Question: My sample java and C# code are able to popup tray Icon notification balloon with windows 7 and Windows 10.

but while using above sample codes with a legacy product, that uses session-isolation, user-context , impersonation etc etc, It is not working with Windows 10. I can see popup in Windows 7 and other OS but not windows 10.
What could be change in Windows 10 from Windows 7 tray Icon notification Balloon, that is preventing it from popping up?
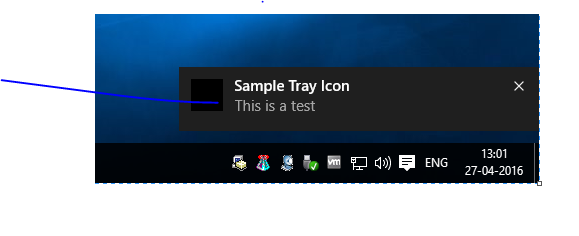
Answer: This was something to do with context and session isolation in legacy code.
I have resolved it using native win32 api to get the environment variable of the user process of my application.
Then I triggered a new .exe file by passing the environment variables
Default Environment Variable passed in Java's was not enough to trigger .exe file and tp show trayIcon for application running in user-context.